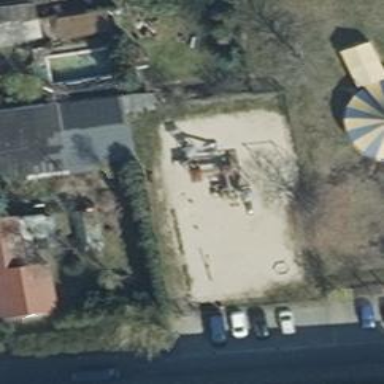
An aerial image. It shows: Playground area for leisure land.